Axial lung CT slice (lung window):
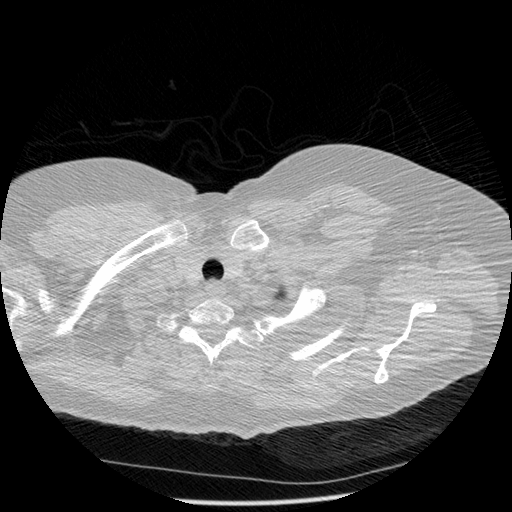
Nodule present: no